Question: I have a problem where my 3D models is not joint after I added texture for the background. I try to change the z value for 'glTransated' but still have problem with the 3D models. Before adding the texture my 3D models perfectly attached to one another but after I have added texture to its background the 3D nodels becomes like in the picture below.

'''
#include <stdlib.h>
#include <stdio.h>
#include <GL/glut.h>
#include "SOIL2.h"
GLuint myTexture;
GLuint mybody;
const GLfloat light_position[] = { 1.0, 1.0, 1.0, 0.0 };
const GLfloat mat_diffuse[] = { 0.8f, 0.8f, 0.8f, 1.0f };
static int head = 0, a = 0, s = 0, rear = -90, lear = -90, body = 0, lleg = -90, rleg = -90, ball = 0, stage = 0;
GLfloat ballRadius = 0.1f;
static int slices = 50;
static int stacks = 50;
float angle = 0.0f;
float handAngle[2] = { 0.0f, 0.0f };
float legAngle[2] = { 0.0f,0.0f };
float baseAngle[2] = { 0.0f,0.0f };
int refreshMills = 30;
void hand() {
const double t = glutGet(GLUT_ELAPSED_TIME) / 1000.0;
const double a = t * 90.0;
const double s = t * 90.0;
glColor3d(0.5, 0.85, 0.9);
glPushMatrix(); //hand
glTranslated(0.2, 0.12, 0);
glRotated(50, 0, 1, 0);
glRotated((GLfloat)a, 0, 0, 1);
glutSolidCone(0.1, 0.4, 16, 16);
glPopMatrix();
glPushMatrix(); //hand
glTranslated(-0.2, 0.12, 0);
glRotated(50, 0, -1, 0);
glRotated((GLfloat)s, 0, 0, 1);
glutSolidCone(0.1, 0.4, 16, 16);
glPopMatrix();
}
void leg() {
glColor3d(1.0, 0.7, 0.3);
glPushMatrix(); //leg
glTranslated(0.15, -0.27, 0.15);
glRotated((GLfloat)rleg, 0.5, 0, 0);
glutSolidTorus(0.026, 0.08, 16, 16);
glPopMatrix();
glPushMatrix(); //leg
glTranslated(-0.15, -0.27, 0.15);
glRotated((GLfloat)lleg, 0.5, 0, 0);
glutSolidTorus(0.026, 0.08, 16, 16);
glPopMatrix();
glColor3d(0.4, 0.3, 0.1);
glPushMatrix(); //leg
glTranslated(0.15, -0.27, 0.15);
glRotated((GLfloat)rleg, 0.5, 0, 0);
glutSolidTorus(0.026, 0.03, 16, 16);
glPopMatrix();
glPushMatrix(); //leg
glTranslated(-0.15, -0.27, 0.15);
glRotated((GLfloat)lleg, 0.5, 0, 0);
glutSolidTorus(0.026, 0.03, 16, 16);
glPopMatrix();
}
void mainpart() {
glColor3d(0.5, 0.85, 0.9); // head
glPushMatrix();
glTranslated(0, 0.25, 0.18);
glRotated((GLfloat)head, 0, 1, 0);
glutSolidSphere(0.2, 40, 50);
glPopMatrix();
glPushMatrix(); //ear
glTranslated(0.11, 0.34, 0.18);
glRotated((GLfloat)rear, 1, 0, 0);
glutSolidCone(0.08, 0.2, 16, 16);
glPopMatrix();
glPushMatrix(); //ear
glTranslated(-0.11, 0.34, 0.18);
glRotated((GLfloat)lear, 1, 0, 0);
glutSolidCone(0.08, 0.2, 16, 16);
glPopMatrix();
glColor3d(0.0, 0.0, 0.0); //eyes
glPushMatrix();
glTranslated(0.07, 0.3, 0.33);
glRotated(0, 0, 0, 0);
glScalef(0.5, 0.1, 0.1);
glutSolidCube(0.1);
glPopMatrix();
glPushMatrix(); //eyes
glTranslated(-0.07, 0.3, 0.33);
glRotated(0, 0, 0, 0);
glScalef(0.5, 0.1, 0.1);
glutSolidCube(0.1);
glPopMatrix();
glPushMatrix(); //mouth
glTranslated(0.03, 0.25, 0.35);
glRotated(10, 0, 0, 1);
glScalef(0.6, 0.1, 0.1);
glutSolidCube(0.1);
glPopMatrix();
glPushMatrix(); //mouth
glTranslated(-0.03, 0.25, 0.35);
glRotated(-10, 0, 0, 1);
glScalef(0.6, 0.1, 0.1);
glutSolidCube(0.1);
glPopMatrix();
glColor3d(1.0, 1.0, 1.0);
glPushMatrix(); // teeth
glTranslated(-0.045, 0.255, 0.34);
glRotated(-90, 1, 0, 0);
glutSolidCone(0.01, 0.03, 16, 16);
glPopMatrix();
glPushMatrix(); // teeth
glTranslated(0.045, 0.255, 0.34);
glRotated(-90, 1, 0, 0);
glutSolidCone(0.01, 0.03, 16, 16);
glPopMatrix();
glColor3d(0.5, 0.85, 0.88); // body
//glColor3d(1.0, 1.0, 1.0);
glTranslatef(0, -0.05, 1.1);
glPushMatrix();
glRotated((GLfloat)body, 1, 0, 0);
glutSolidSphere(0.3, 40, 50);
glPopMatrix();
glEnd();
// prepare for drawing the geometry
glDisable(GL_TEXTURE_2D);
glBindTexture(GL_TEXTURE_2D, 0);
}
void pokeball() {
glColor3d(1.0, 0, 0); // pokeball(red)
glPushMatrix();
glTranslated(0, -0.7, 1);
glRotated((GLfloat)ball, 0, 0, 0);
glutSolidSphere(0.1, slices, stacks);
glPopMatrix();
glColor3d(0.0, 0.0, 0.0); // pokeball(black)
glPushMatrix();
glTranslated(0, -0.7, 1.04);
glRotated(0, 0, 0, 0);
glutSolidSphere(0.07, slices, stacks);
glPopMatrix();
glColor3d(1.0, 1.0, 1.0); // pokeball(small white)
glPushMatrix();
glTranslated(0, -0.7, 1.09);
glRotated(0, 0, 0, 0);
glutSolidSphere(0.03, slices, stacks);
glPopMatrix();
glColor3d(1.0, 1.0, 1.0); // pokeball(big white)
glPushMatrix();
glTranslated(0, -0.71, 1);
glRotated(0, 0, 0, 0);
glutSolidSphere(0.1, slices, stacks);
glPopMatrix();
glColor3d(0.0, 0.0, 0.0); // pokeball TORUS
glPushMatrix();
glTranslated(0, -0.7, 1);
glRotated(90, 1, 0, 0);
glutSolidTorus(0.01, 0.1, slices, stacks);
glPopMatrix();
}
void display(void)
{
// clear color buffer and depth buffer
glClear(GL_COLOR_BUFFER_BIT | GL_DEPTH_BUFFER_BIT);
// prepare for drawing the back ground
glDisable(GL_DEPTH_TEST);
glDisable(GL_LIGHTING);
glColor3d(1.0, 1.0, 1.0);
// projection and model view for the background
glLoadIdentity();
glMatrixMode(GL_PROJECTION);
glLoadIdentity();
glMatrixMode(GL_MODELVIEW);
glLoadIdentity();
// draw the background
glBindTexture(GL_TEXTURE_2D, myTexture);
glEnable(GL_TEXTURE_2D);
glBegin(GL_QUADS);
glTexCoord2f(0.0f, 0.0f); glVertex3f(-1.0f, -1.0f, 1.0f);
glTexCoord2f(1.0f, 0.0f); glVertex3f(1.0f, -1.0f, 1.0f);
glTexCoord2f(1.0f, 1.0f); glVertex3f(1.0f, 1.0f, 1.0f);
glTexCoord2f(0.0f, 1.0f); glVertex3f(-1.0f, 1.0f, 1.0f);
glEnd();
// prepare for drawing the geometry
glDisable(GL_TEXTURE_2D);
glBindTexture(GL_TEXTURE_2D, 0);
glDisable(GL_DEPTH_TEST);
glEnable(GL_LIGHTING);
// projection and model view for the geoemtry
glMatrixMode(GL_PROJECTION);
glLoadIdentity();
//glFrustum(-ar + 1, ar - 1, -1.0, 1.0, 2.0, 90.0);
//gluOrtho2D(0, width, 0, height);
glMatrixMode(GL_MODELVIEW);
glLoadIdentity();
// draw geometry
pokeball();
leg();
hand();
mainpart();
glFlush();
glutSwapBuffers();
glutPostRedisplay();
}
void reshape(int w, int h)
{
glViewport(0, 0, (GLsizei)w, (GLsizei)h);
glMatrixMode(GL_PROJECTION);
glLoadIdentity();
if (w <= h)
glOrtho(-1.5, 1.5, -1.5 * (GLfloat)h / (GLfloat)w,
1.5* (GLfloat)h / (GLfloat)w, -10.0, 10.0);
else
glOrtho(-1.5 * (GLfloat)w / (GLfloat)h, 1.5 * (GLfloat)
w / (GLfloat)h, -1.5, 1.5, -10.0, 10.0);
glMatrixMode(GL_MODELVIEW);
glLoadIdentity();
}
void keyboard(unsigned char key, int x, int y)
{
switch (key) {
case 27:
case 'q':
exit(0);
break;
/* case '-':
head++;
glutPostRedisplay();
break;
case 'w':
lleg++;
rleg--;
break;
case 'W':
lleg--;
rleg++;
break;
case 'E':
a--;
s++;
break;
case 'e':
s--;
a++;
break;
case '+':
if (slices>3 && stacks>3)
{
slices--;
stacks--;
}
break;*/
default:
break;
}
}
void TimerFunc(int value) {
glutPostRedisplay();
glutTimerFunc(50, TimerFunc, 1);
}
int main(int argc, char** argv)
{
glutInit(&argc, argv);
glutInitDisplayMode(GLUT_SINGLE | GLUT_RGB | GLUT_DEPTH);
glutInitWindowSize(600, 600);
glutInitWindowPosition(100, 100);
//glutCreateWindow("Snorlex");
glutCreateWindow(argv[0]);
glutDisplayFunc(display);
glutReshapeFunc(reshape);
glutKeyboardFunc(keyboard);
glutTimerFunc(0, TimerFunc, 0);
myTexture = SOIL_load_OGL_texture("background.png", 0, 1, SOIL_FLAG_POWER_OF_TWO | SOIL_FLAG_INVERT_Y);
if (!myTexture)
{
printf("soil failed to load texture
");
}
glEnable(GL_TEXTURE_2D);
glEnable(GL_DEPTH_TEST);
glEnable(GL_LIGHT0);
glEnable(GL_NORMALIZE);
glEnable(GL_COLOR_MATERIAL);
glEnable(GL_LIGHTING);
glMaterialfv(GL_FRONT, GL_DIFFUSE, mat_diffuse);
glLightfv(GL_LIGHT0, GL_POSITION, light_position);
glutMainLoop();
return 0;
}
'''
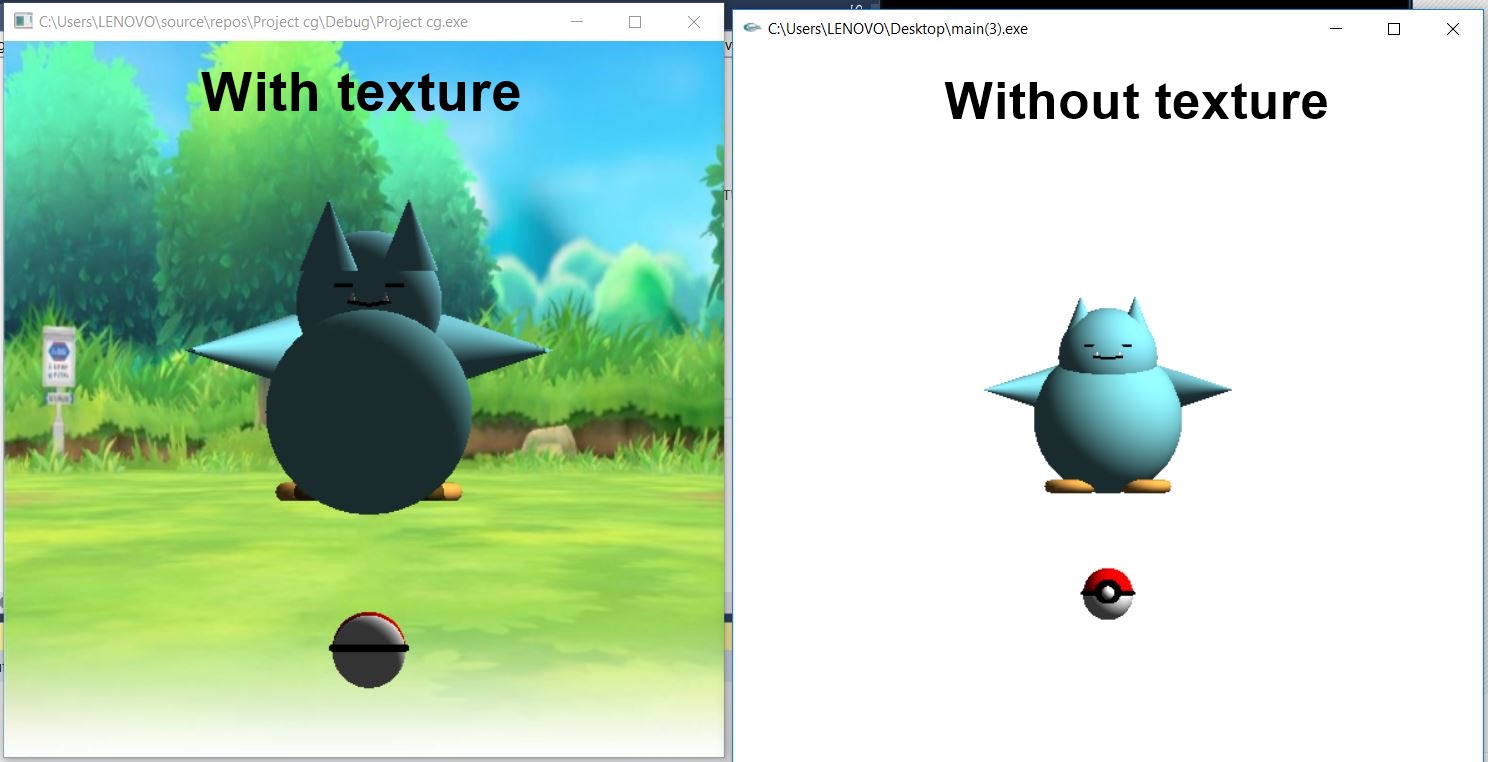
Answer: Here you disable the depth-test:
'''
// prepare for drawing the back ground
glDisable(GL_DEPTH_TEST);
'''
But then instead of re-enabling it you disable it again:
'''
// prepare for drawing the geometry
// ...
glDisable(GL_DEPTH_TEST);
'''
As a result the geometry is drawn one on top of the other, resulting in the artifacts you see.
To fix it, the second 'glDisable' shall be replaced with 'glEnable':
'''
// prepare for drawing the geometry
// ...
glEnable(GL_DEPTH_TEST);
'''